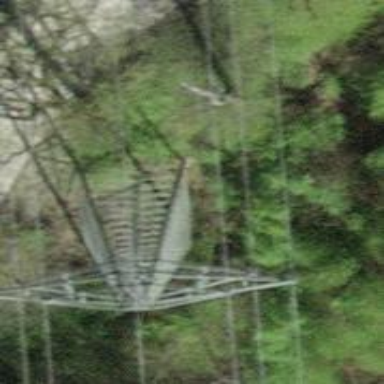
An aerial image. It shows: Power tower.